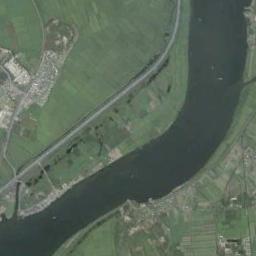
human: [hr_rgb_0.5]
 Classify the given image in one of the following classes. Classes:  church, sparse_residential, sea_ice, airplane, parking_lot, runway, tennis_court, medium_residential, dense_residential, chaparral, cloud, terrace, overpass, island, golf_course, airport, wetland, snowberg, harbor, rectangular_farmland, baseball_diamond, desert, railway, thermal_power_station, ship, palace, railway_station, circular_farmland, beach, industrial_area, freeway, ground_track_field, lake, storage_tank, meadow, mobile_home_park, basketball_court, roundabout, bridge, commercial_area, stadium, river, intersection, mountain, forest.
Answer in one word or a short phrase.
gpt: river